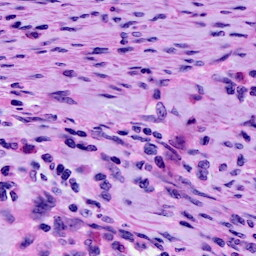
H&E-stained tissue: Cervix